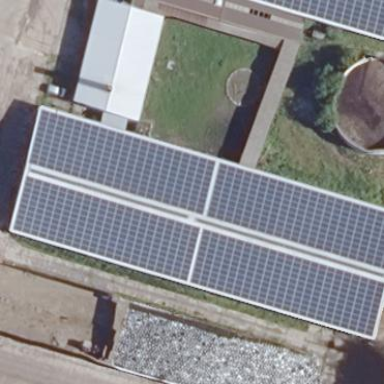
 generating electricity through photovoltaic methods."